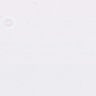
Metastatic tissue present: no